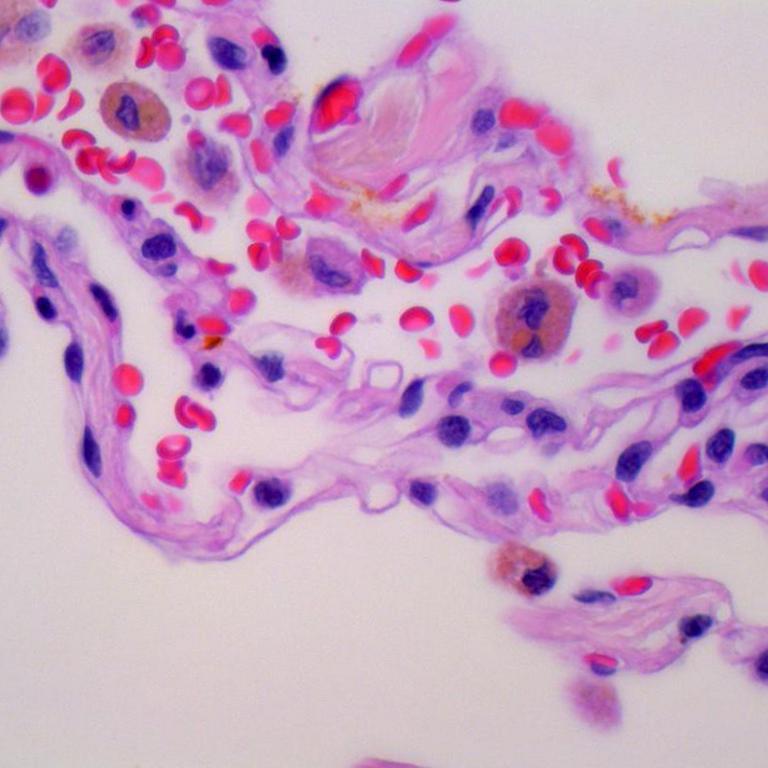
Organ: lung
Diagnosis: benign